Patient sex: M
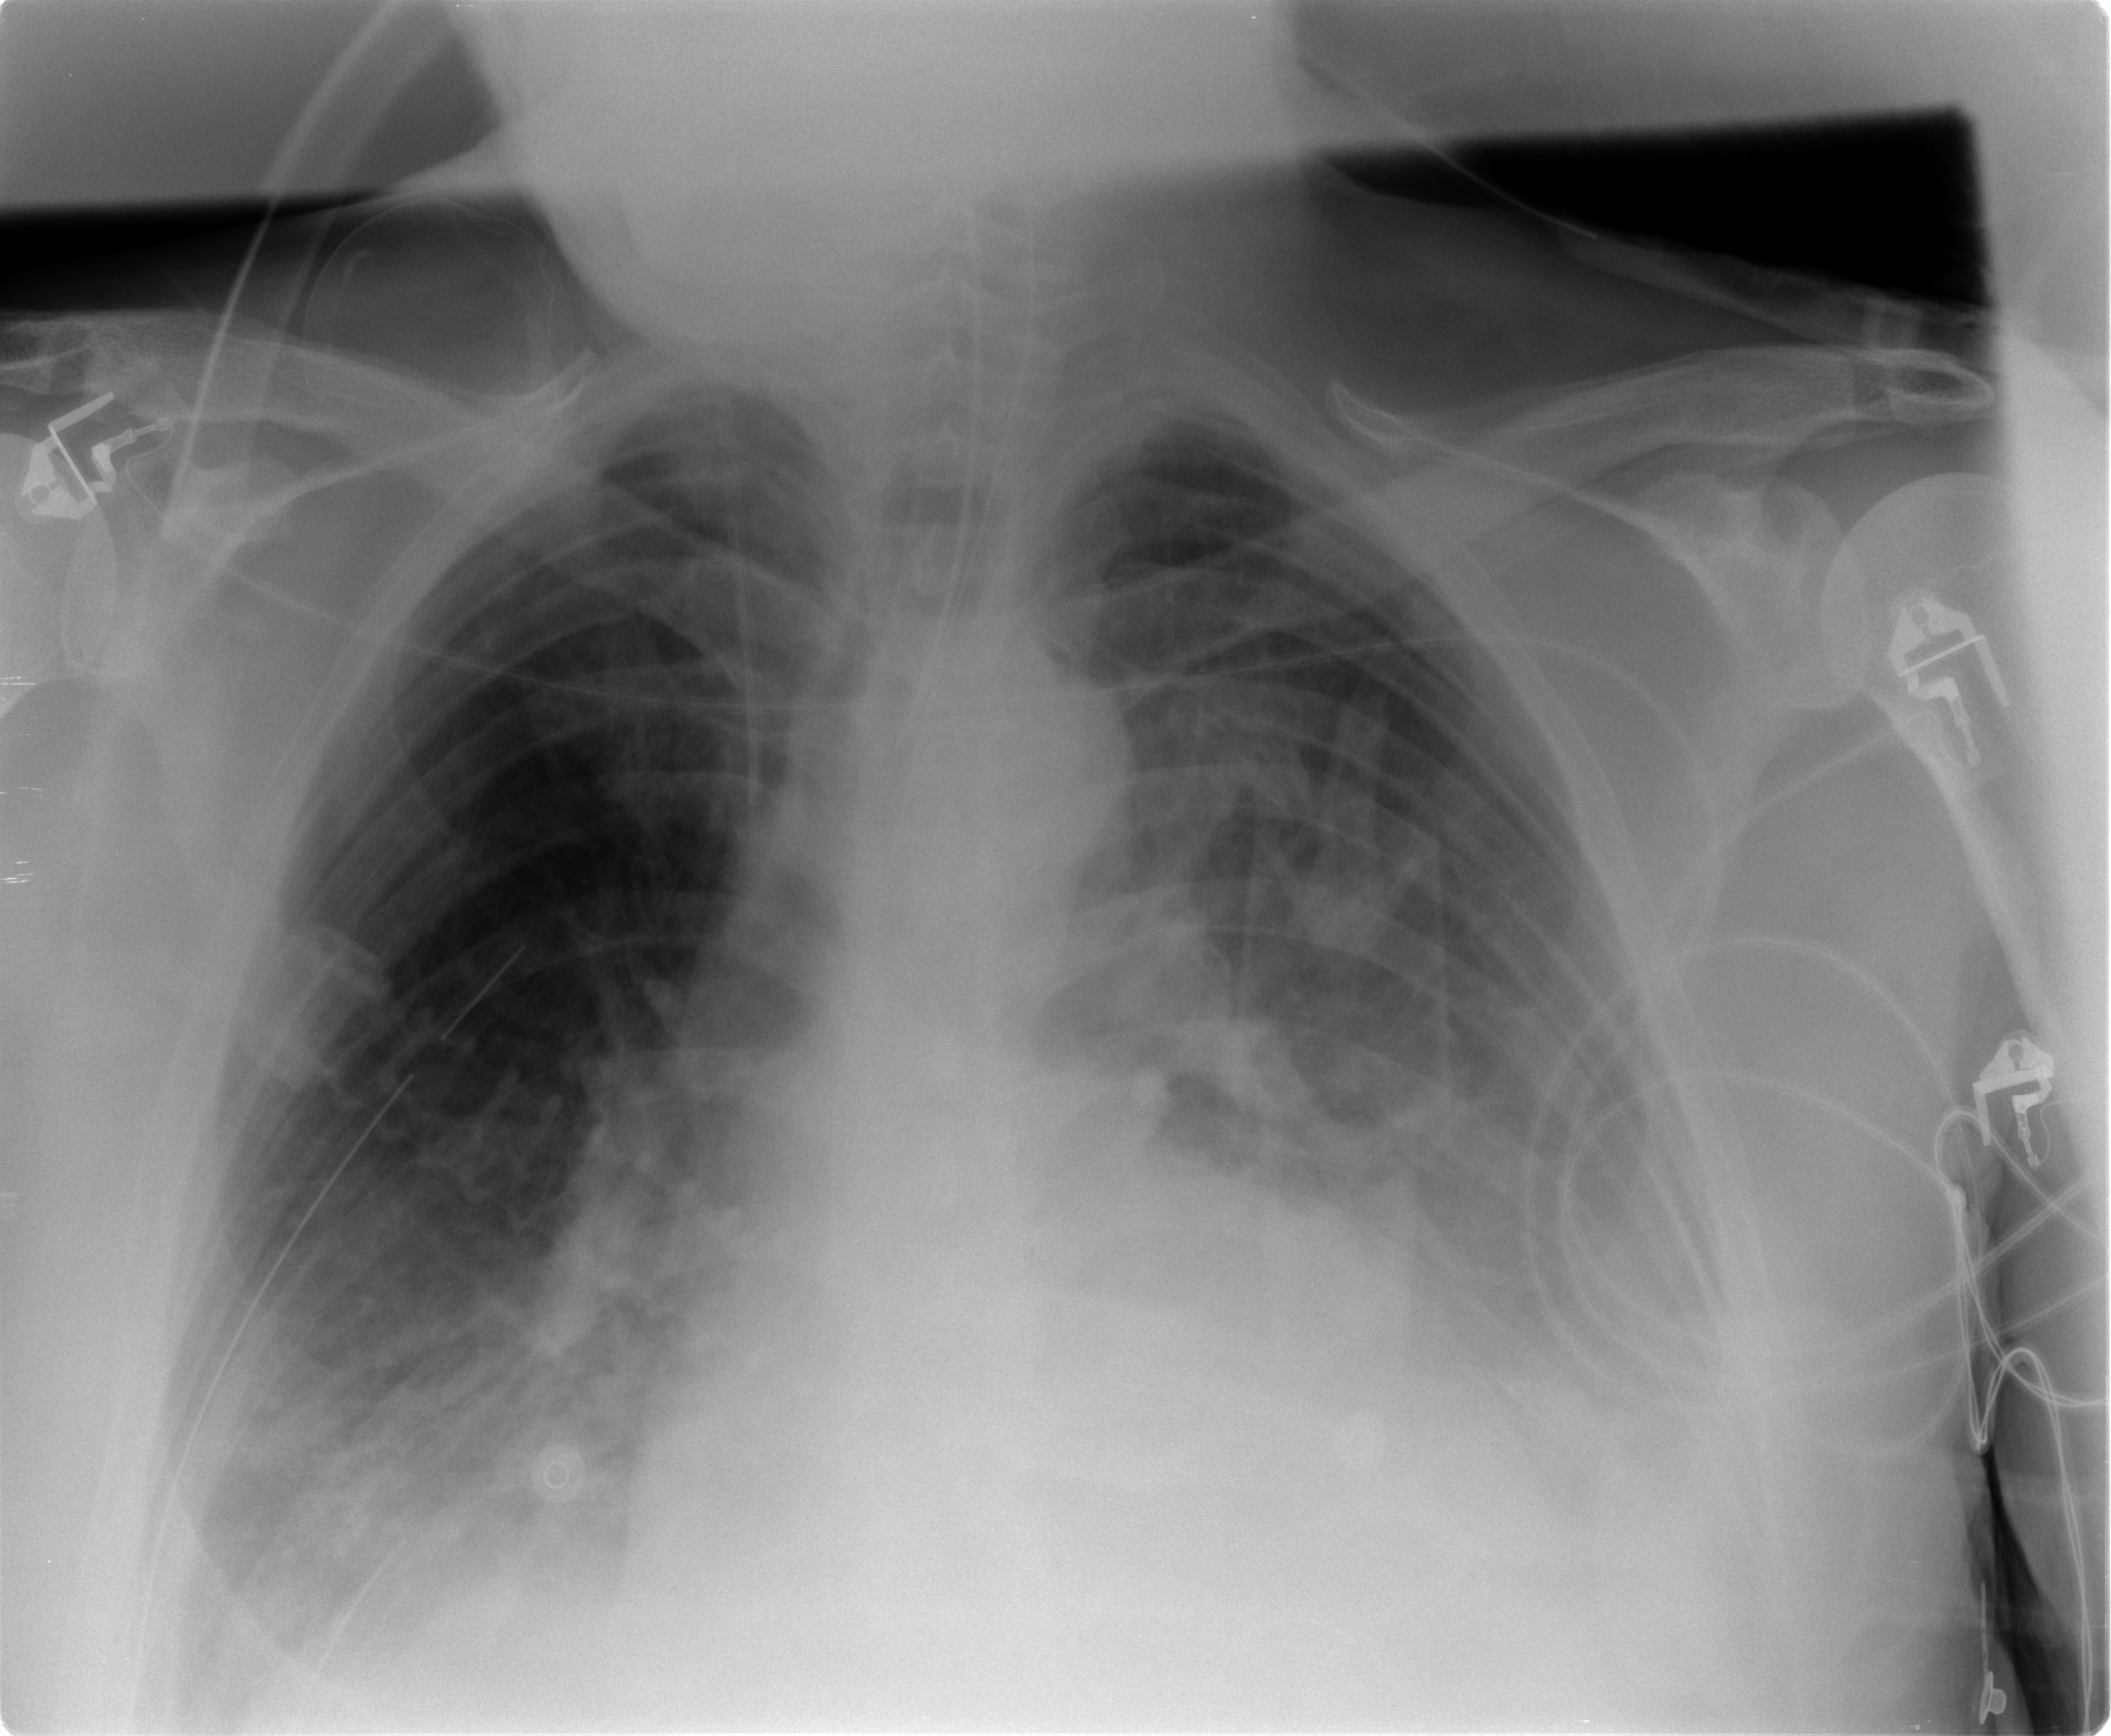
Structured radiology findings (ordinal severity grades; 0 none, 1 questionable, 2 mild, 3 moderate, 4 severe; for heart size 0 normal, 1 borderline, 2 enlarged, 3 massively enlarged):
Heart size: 2
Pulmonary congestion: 2
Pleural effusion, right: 2
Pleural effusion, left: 2
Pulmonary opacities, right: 1
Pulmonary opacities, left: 2
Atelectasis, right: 3
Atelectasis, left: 2